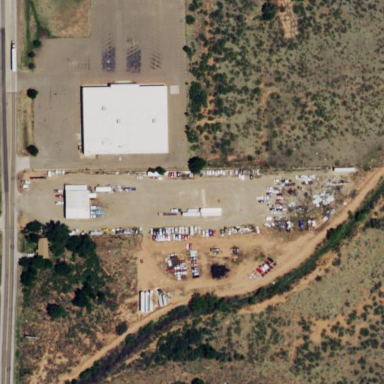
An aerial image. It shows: Retail area.